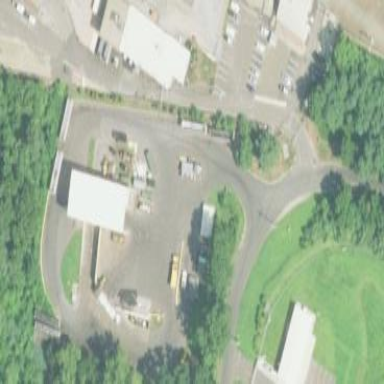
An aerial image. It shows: Waste transfer station.